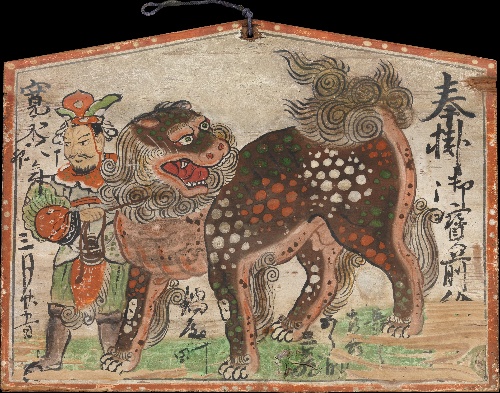
Title: 優闐王と唐獅子図絵馬「奉掛御宝前 絵馬 寛永丁卯年三月廿五日」|Ema (Votive Painting) of Chinese Lion Led by Utenō
Date: dated 1627
Object type: Votive painting
Classification: Paintings
Medium: Ink and color on wood
Culture: Japan
Period: Edo period (1615–1868)
Dimensions: 10 3/4 x 14 3/8 in. (27.3 x 36.5 cm)
Department: Asian Art
Credit line: The Harry G. C. Packard Collection of Asian Art, Gift of Harry G. C. Packard, and Purchase, Fletcher, Rogers, Harris Brisbane Dick, and Louis V. Bell Funds, Joseph Pulitzer Bequest, and The Annenberg Fund Inc. Gift, 1975
Accession year: 1975
Repository: Metropolitan Museum of Art, New York, NY
Tags: Lions|Men